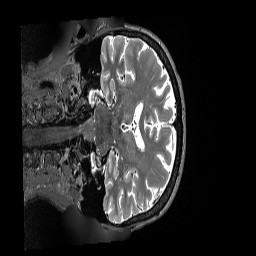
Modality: T2w
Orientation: coronal
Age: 79
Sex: female